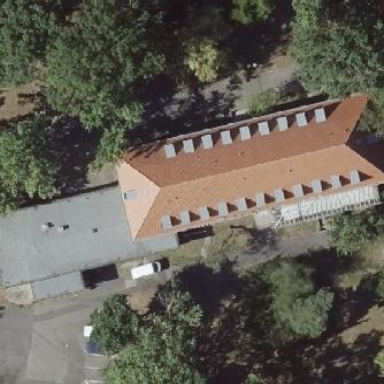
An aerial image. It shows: Office building with hipped roof shape.